Question: I'm doing a text compare for a unit test in eclipse, and the difference is in whitespace, so I've got 'show white space characters' on.

Question is - is there a reference for the characters represent?
I know that the '>>' symbol is a tab (" "), and I imagine that pi looking symbol is probably a new line ("
").
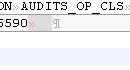
Answer: - 'U+0020'- 'U+3000'- 'U+0009'' '- 'U+000D''
'- 'U+000A''
'
If you want to show/hide them on Eclipse
1. Go to Preferences -> General -> Editors -> Text Editors
2. Click on "configure visibility"